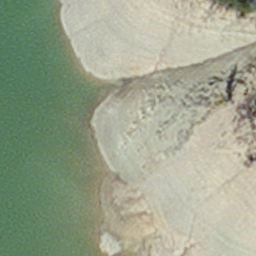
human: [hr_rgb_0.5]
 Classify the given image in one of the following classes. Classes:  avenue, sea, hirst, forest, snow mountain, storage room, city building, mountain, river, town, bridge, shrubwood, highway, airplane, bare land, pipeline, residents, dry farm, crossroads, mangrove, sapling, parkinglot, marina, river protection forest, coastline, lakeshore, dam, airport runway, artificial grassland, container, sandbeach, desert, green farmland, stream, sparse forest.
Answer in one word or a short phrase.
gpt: hirst